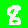
Digit: 8